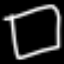
Label: square